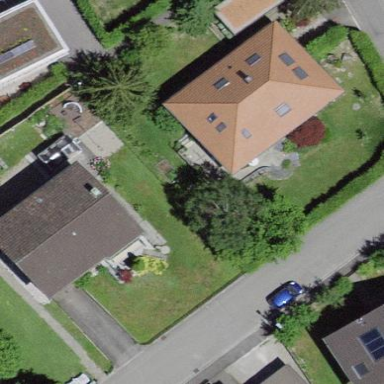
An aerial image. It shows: Building with gabled roof.